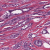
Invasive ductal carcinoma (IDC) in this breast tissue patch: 1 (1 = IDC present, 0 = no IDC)